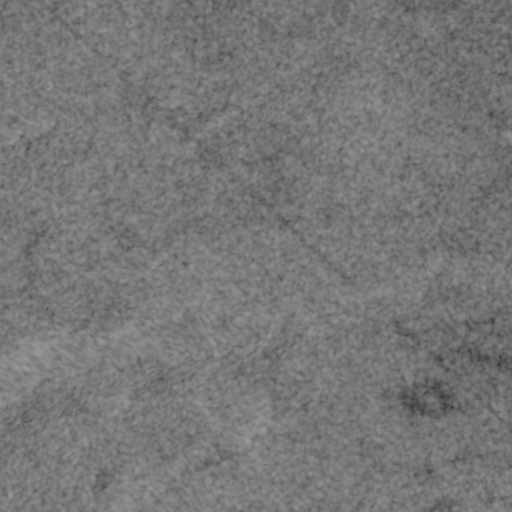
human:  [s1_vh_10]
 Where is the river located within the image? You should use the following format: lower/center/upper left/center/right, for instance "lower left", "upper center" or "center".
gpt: The river is located in the upper of the image.
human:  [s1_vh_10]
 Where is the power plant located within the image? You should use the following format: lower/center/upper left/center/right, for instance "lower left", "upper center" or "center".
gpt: There is no power plant in the image.

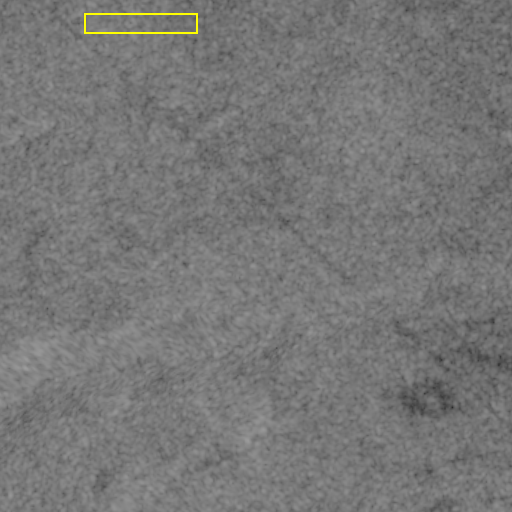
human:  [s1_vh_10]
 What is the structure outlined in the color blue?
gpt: There is no blue outline.
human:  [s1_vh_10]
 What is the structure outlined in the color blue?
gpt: There is no structure outlined in blue.